Question: I'm pretty sure that I'm really close to getting this working. I have a text file that contains the output of batch file. I want to assign the computer name from within the text file to JLabel selectedComputerFromAD. Currently the text file output looks like this:
'''
"CN=COUD111235,OU=Workstations,OU=Mis,OU=Accounts,DC=FL,DC=NET"
'''
I need to grab what CN equals so I want is lblSelectedComputer = COUD111235
Here's what I have so far.
'''
ComputerQuery.sendParam();
String sCurrentLine = null, CN = null;
try (BufferedReader br = new BufferedReader(new FileReader("C:\Users\anoc5f\workspace\ControlPanel\resultofbatch.txt")))
{
while ((sCurrentLine = br.readLine()) != null)
{
if(sCurrentLine.matches(".*CN=([^,]*).*"))
{
Pattern p1 = Pattern.compile(".*CN=([^,]*),");
Matcher m = p1.matcher(sCurrentLine);
m.find();
CN = m.group(1);
}
}
if(CN != null)
{
//TODO do somethign with CN
System.out.println(CN);
}
else
{
System.out.println("CN not found");
}
} catch (FileNotFoundException e1) {
e1.printStackTrace();
} catch (IOException e1) {
e1.printStackTrace();
}
}
});
'''
Currently selectedComputerFromAD.setText(sCurrentLine); doesn't work. I'm not even totally sure I'm assigning the right variable to it. Any help is appreciated.
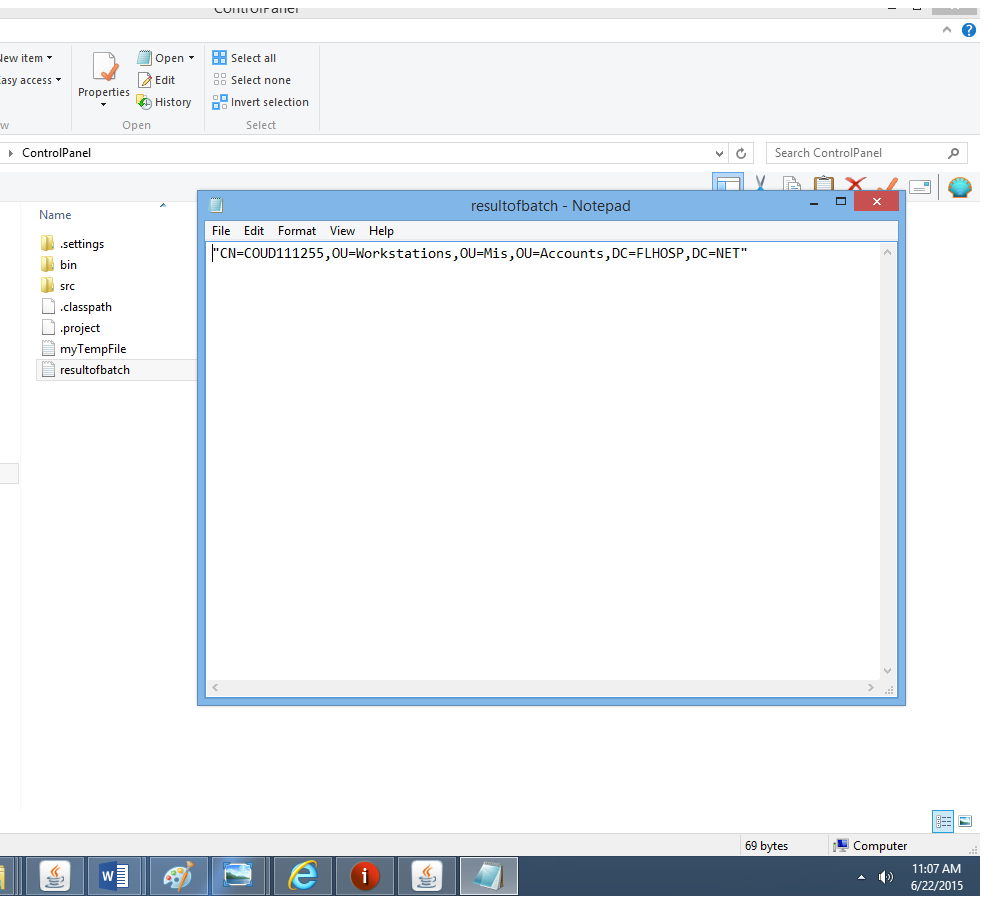
Answer: This worked for me:
'''
String str = "CN=COUD111235,OU=Workstations,OU=Mis,OU=Accounts,DC=FL,DC=NET";
String regex = "CN=([^,]*),";
Pattern p = Pattern.compile(regex);
Matcher m = p.matcher(str);
m.find();
String computerName = m.group(1);
'''
Full example referencing your code:
'''
import java.io.BufferedReader;
import java.io.FileNotFoundException;
import java.io.FileReader;
import java.io.IOException;
import java.util.regex.Matcher;
import java.util.regex.Pattern;
public class Test {
public static void main(String[] args)
{
String sCurrentLine = null, CN = null;
try (BufferedReader br = new BufferedReader(new FileReader("resultofbatch.txt")))
{
while ((sCurrentLine = br.readLine()) != null)
{
if(sCurrentLine.matches(".*CN=([^,]*).*"))
{
Pattern p = Pattern.compile(".*CN=([^,]*),");
Matcher m = p.matcher(sCurrentLine);
m.find();
CN = m.group(1);
}
}
if(CN != null)
{
//TODO do somethign with CN
System.out.println(CN);
}
else
{
System.out.println("CN not found");
}
} catch (FileNotFoundException e) {
e.printStackTrace();
} catch (IOException e) {
e.printStackTrace();
}
}
}
'''